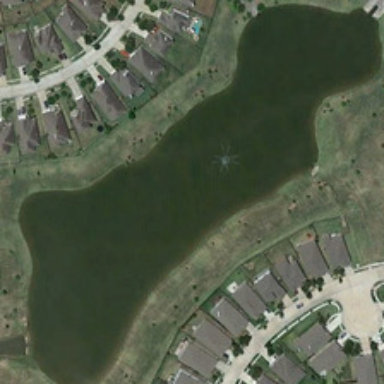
Many buildings and some green trees are in two sides of an irregular pond .